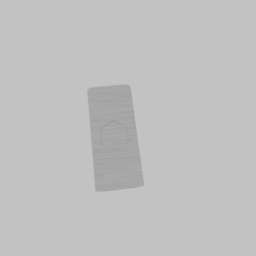
Label: electronics